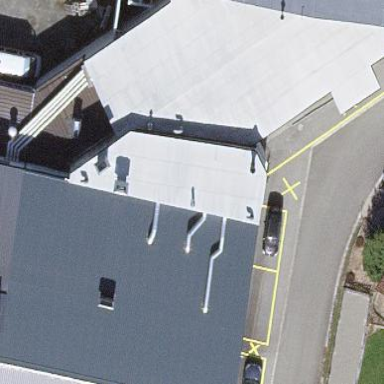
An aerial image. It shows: Building with brown roof.